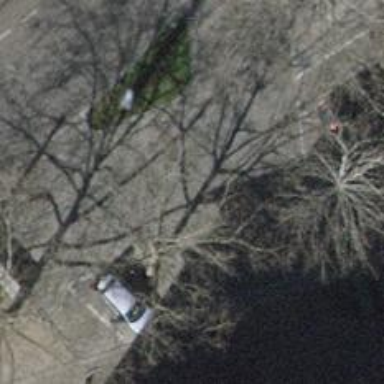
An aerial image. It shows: Parking aisle with surface of sett.